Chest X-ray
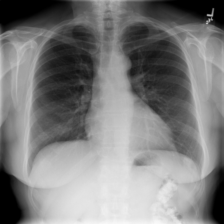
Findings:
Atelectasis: negative
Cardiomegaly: negative
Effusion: negative
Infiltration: negative
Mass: negative
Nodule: negative
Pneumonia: negative
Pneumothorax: negative
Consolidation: negative
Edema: negative
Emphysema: negative
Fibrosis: negative
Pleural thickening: negative
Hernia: negative